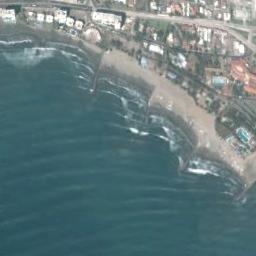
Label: beach